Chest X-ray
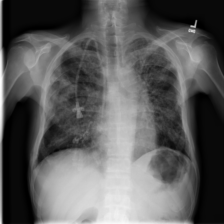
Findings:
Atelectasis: negative
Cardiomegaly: negative
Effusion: negative
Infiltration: positive
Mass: positive
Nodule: negative
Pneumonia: negative
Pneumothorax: negative
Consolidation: negative
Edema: negative
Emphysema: negative
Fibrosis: negative
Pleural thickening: negative
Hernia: negative